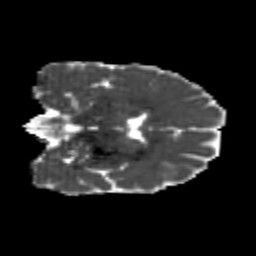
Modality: MD
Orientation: coronal
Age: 23
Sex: female
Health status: healthy
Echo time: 0.074 s